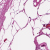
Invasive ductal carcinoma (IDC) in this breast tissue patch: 0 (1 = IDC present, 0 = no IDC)